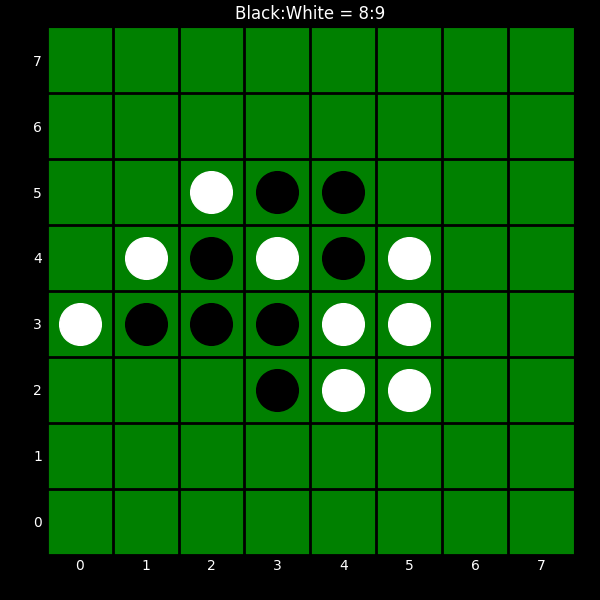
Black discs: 8
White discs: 9